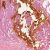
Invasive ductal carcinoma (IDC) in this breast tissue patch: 0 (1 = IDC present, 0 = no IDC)